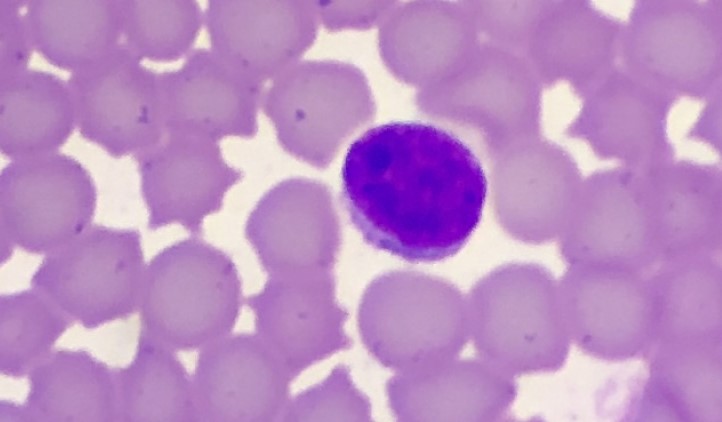
White blood cell type: Lymphocyte